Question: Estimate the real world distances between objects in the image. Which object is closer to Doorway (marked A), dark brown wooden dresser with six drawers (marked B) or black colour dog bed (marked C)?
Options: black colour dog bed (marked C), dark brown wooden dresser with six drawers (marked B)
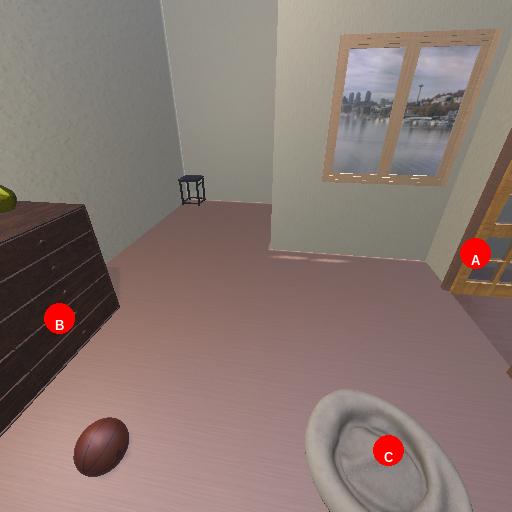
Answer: black colour dog bed (marked C)